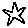
Label: star